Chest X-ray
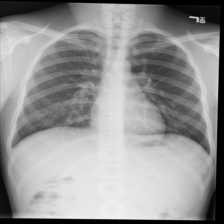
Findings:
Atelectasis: negative
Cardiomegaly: negative
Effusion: negative
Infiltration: negative
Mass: negative
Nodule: negative
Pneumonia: negative
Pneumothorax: negative
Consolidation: negative
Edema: negative
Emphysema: negative
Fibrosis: negative
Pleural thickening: negative
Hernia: negative